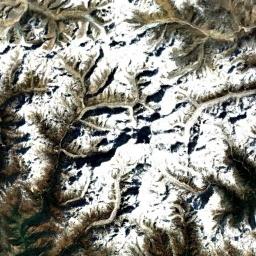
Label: snowberg